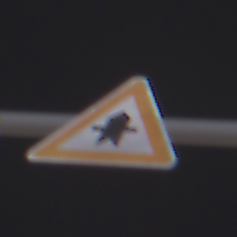
Verkehrszeichen: Vorfahrt
Umgebung: Outdoor, Urban
Tageszeit: Night
Wetter: Overcast
Licht: Artificial
Jahreszeit: Winter
Kontrast: MediumContrast